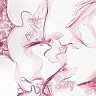
Metastatic tissue present: no